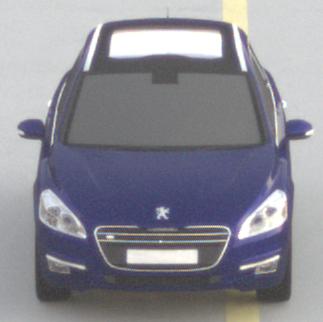
Make: Peugeot
Model: 508 SW 120 VTi
Detailed model: 508 (I) SW
Model produced from: 2011/03
Model produced until: 2014/05
Doors: 5
Color: blue
Road condition: dry road
Daytime: sunrise or sunset
Contrast: low contrast